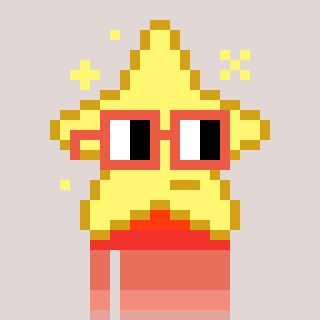
a pixel art character with square orange glasses, a star-shaped head and a slimegreen-colored body on a warm background